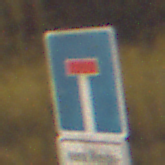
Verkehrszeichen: Sackgasse
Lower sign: HinweisGeaenderteVorfahrtVerkehrsfuehrungVerkehrsregelung3
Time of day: Night
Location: Outdoor (Nature)
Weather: Clear
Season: NotSpecified
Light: Natural